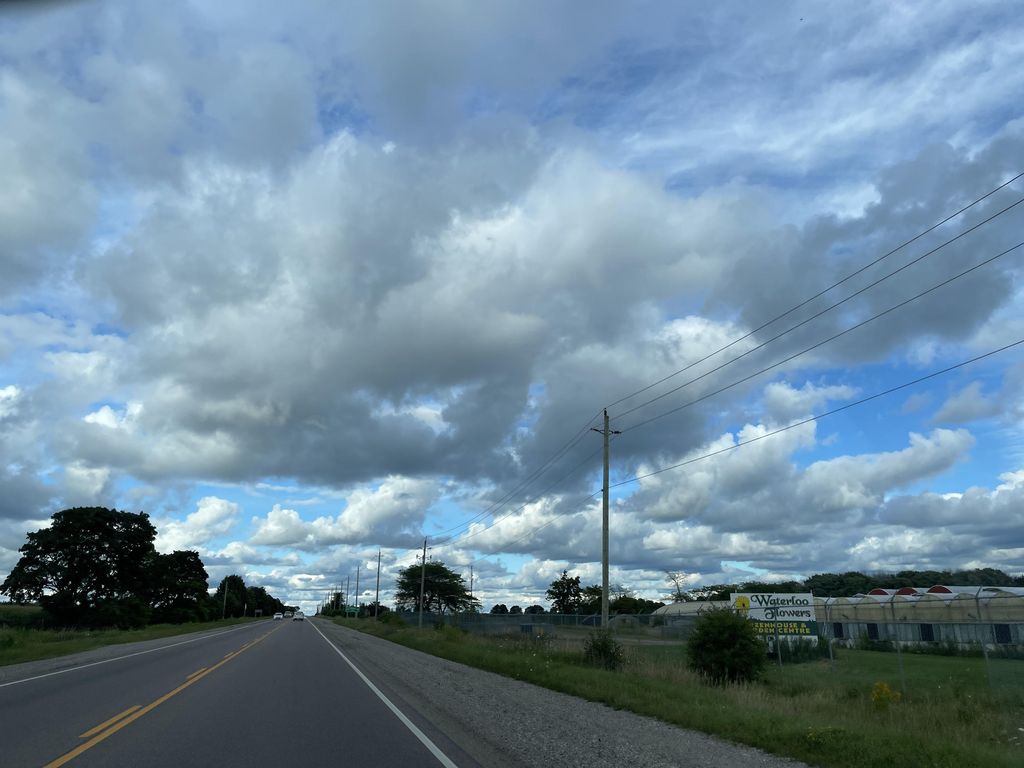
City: kitchener-waterloo